Question: I am using Devise gem for web authentication in my Application.
Now i am about to write a mobile app for my Application which includes Sign in / Sign up process.
What is the correct way i should use to sign in a user and authenticate each call made by the user from the mobile app?
Which of the below strategy is correct? (i am not sure which method to follow to be more secure)

<URL>
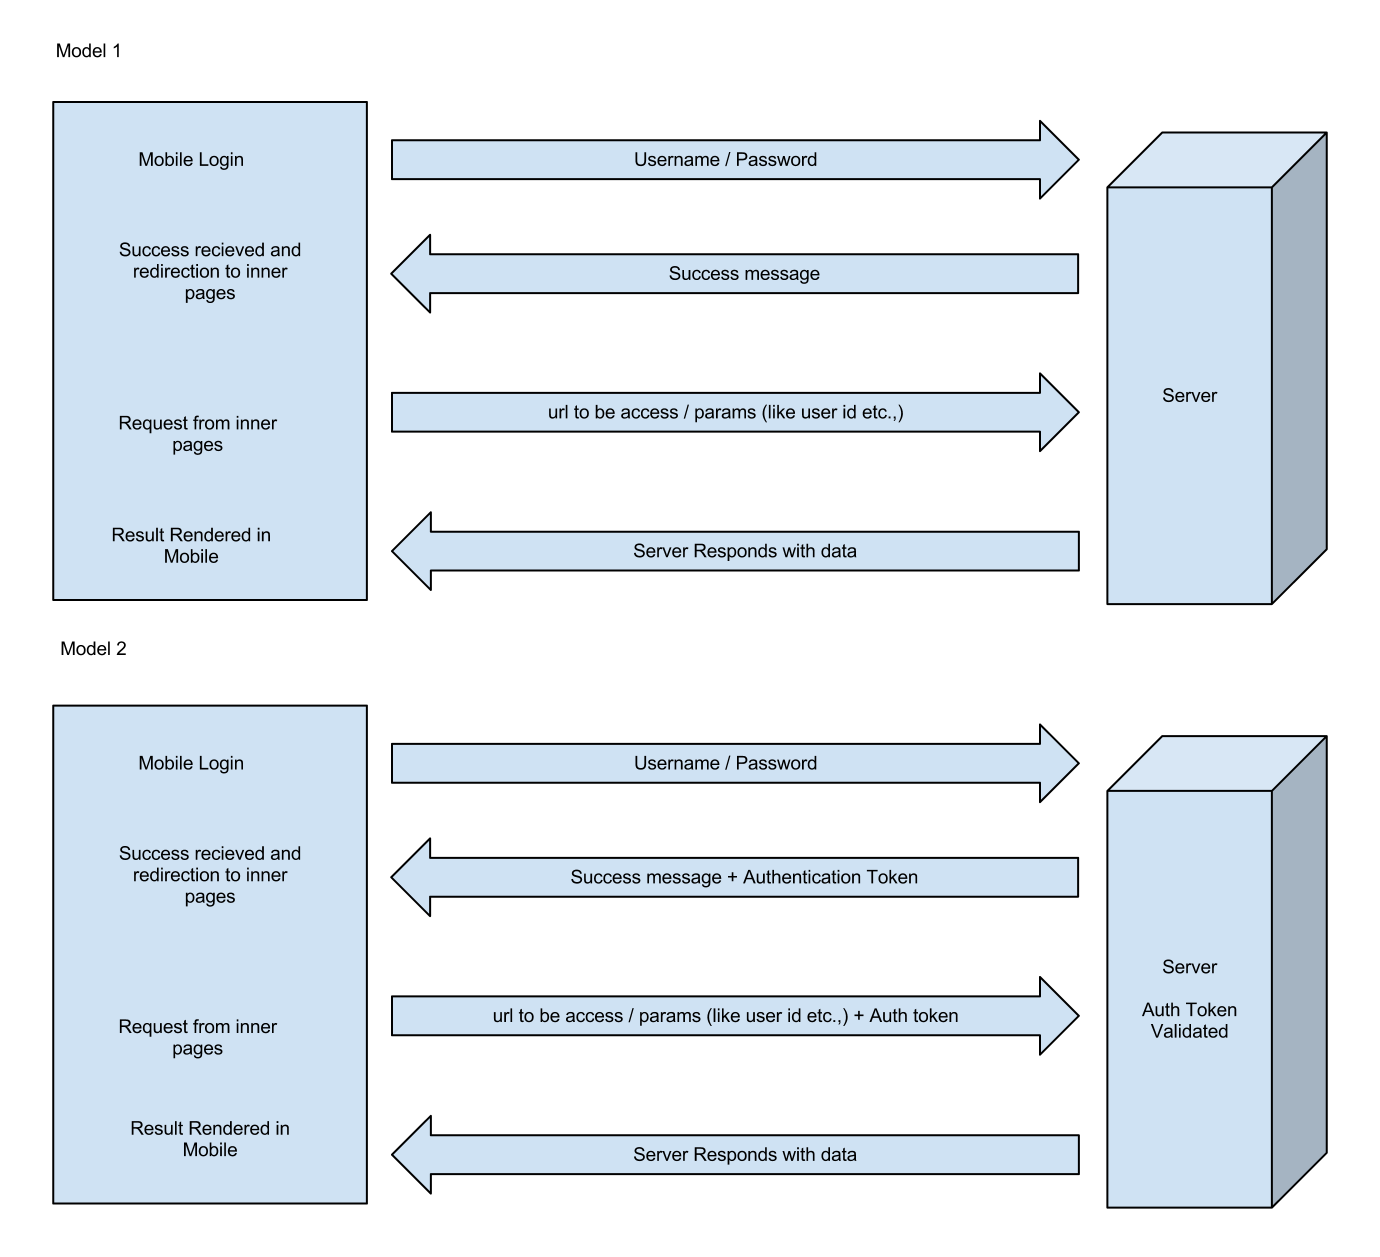
Answer: Model #1 isn't secure, you aren't passing any sort of authentication on subsequent requests to validate that the user is still who they say they are.
What I'm presuming you really want to know is, what's the best way to verify the user is who they say they are, after logging in. I've answered this previously, <URL> and the same answer applies here.
Using token authentication in Devise will match model #2, and is also the most secure since you exchange the username/password for a token rather than having to store their username and password and reuse it with every request.